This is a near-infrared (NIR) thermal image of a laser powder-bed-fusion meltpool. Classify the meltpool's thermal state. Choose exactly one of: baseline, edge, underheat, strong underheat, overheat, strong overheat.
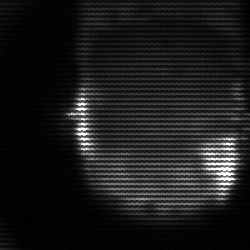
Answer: baseline